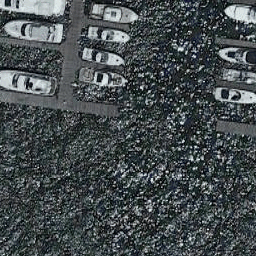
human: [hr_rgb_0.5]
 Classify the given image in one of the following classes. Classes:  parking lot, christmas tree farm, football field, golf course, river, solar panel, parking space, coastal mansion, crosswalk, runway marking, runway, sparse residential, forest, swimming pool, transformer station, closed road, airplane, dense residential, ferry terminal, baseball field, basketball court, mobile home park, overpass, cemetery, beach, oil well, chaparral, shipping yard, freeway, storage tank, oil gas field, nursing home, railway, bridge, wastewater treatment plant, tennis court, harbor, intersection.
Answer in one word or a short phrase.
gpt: harbor